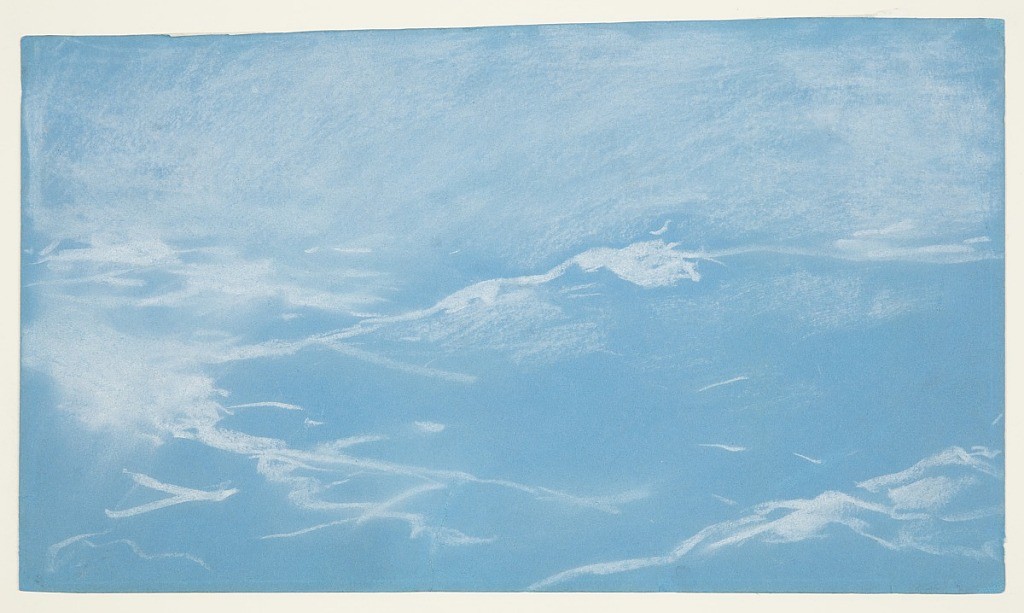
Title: Seagull and Waves
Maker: Winslow Homer, American, 1836–1910
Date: ca. 1884
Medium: Chalk on blue blotting paper
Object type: Drawing
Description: Study of rippling waves in a body of water.